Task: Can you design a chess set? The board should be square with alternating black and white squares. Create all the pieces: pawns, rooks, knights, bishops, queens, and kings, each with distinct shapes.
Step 2965:
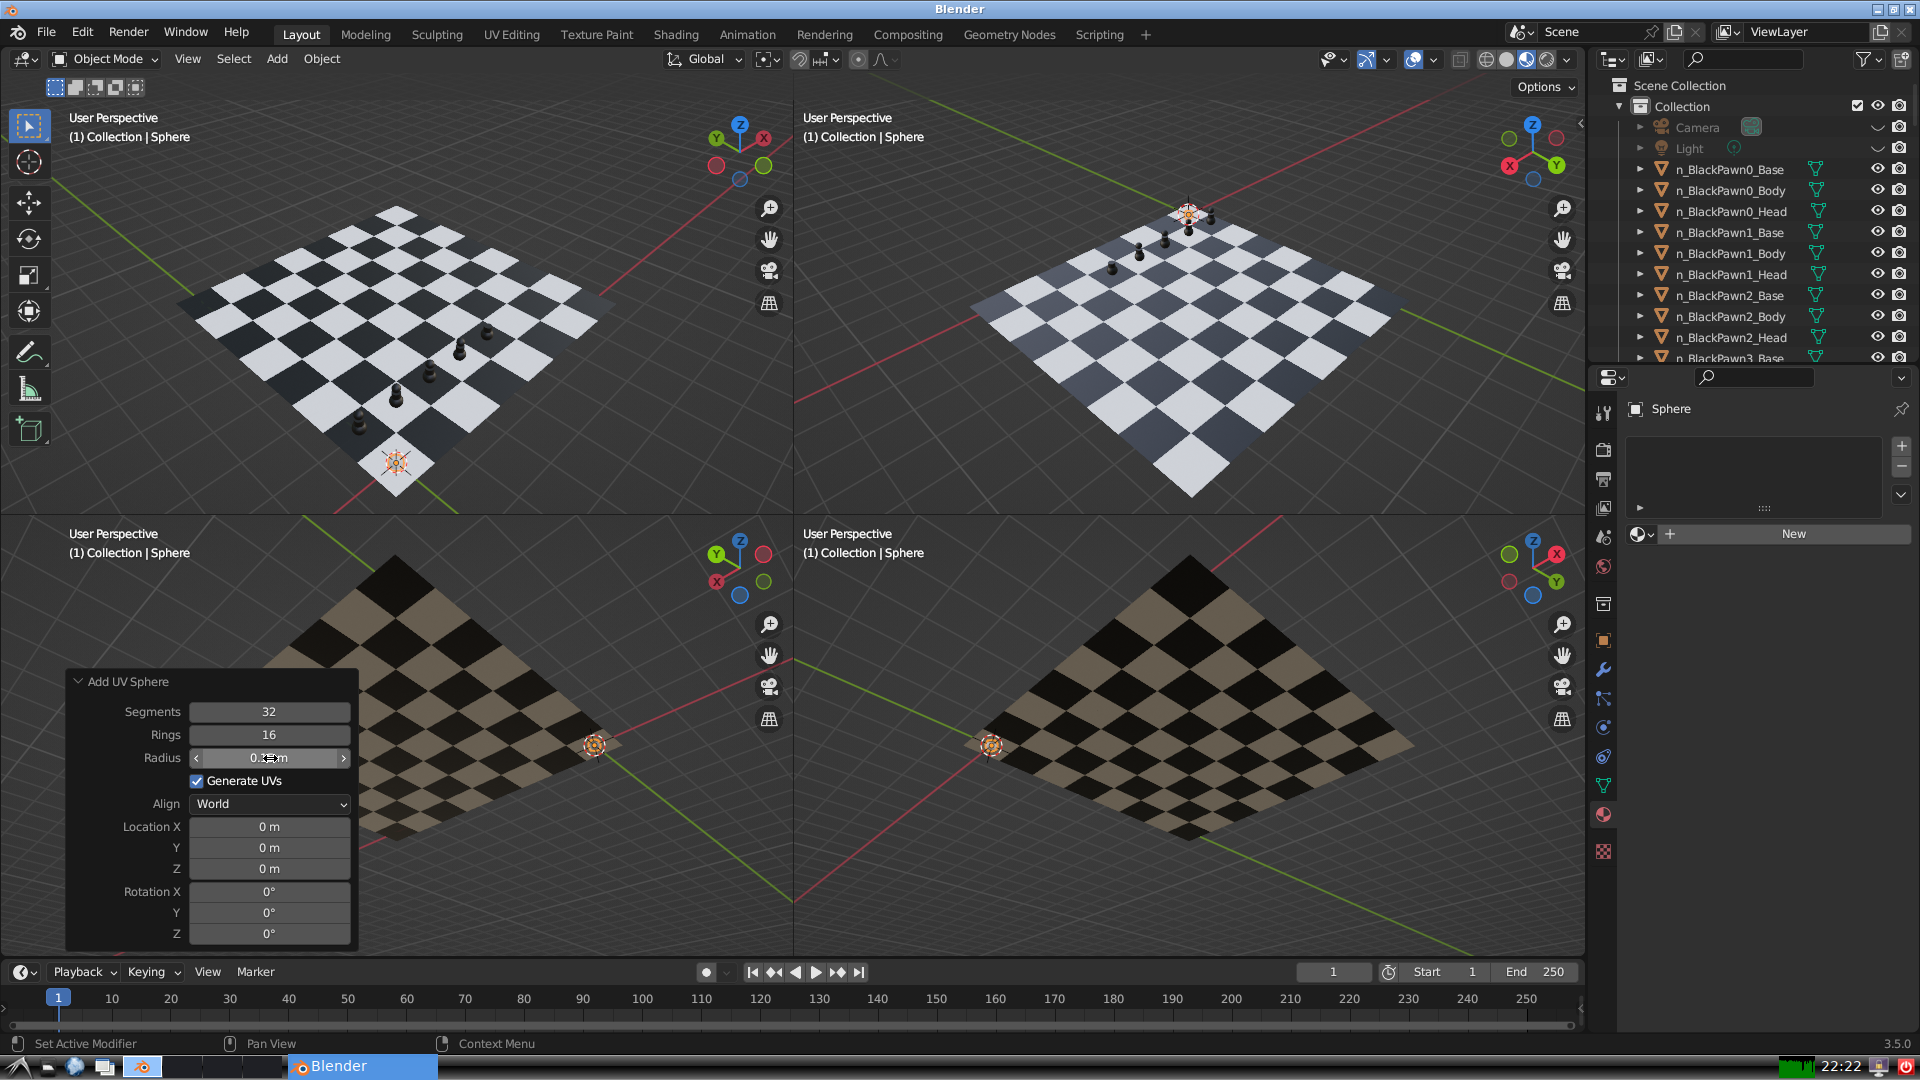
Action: click: no